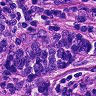
Metastatic tissue present: yes